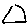
Label: triangle